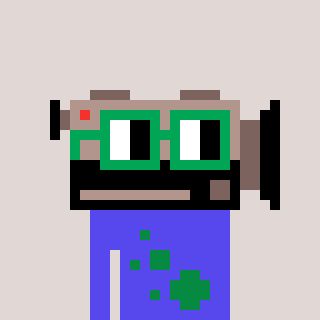
a pixel art character with square green glasses, a camcorder-shaped head and a computerblue-colored body on a warm background